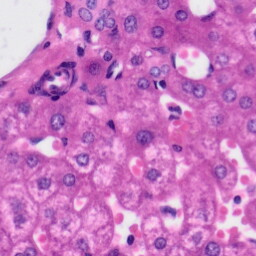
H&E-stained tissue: Liver